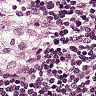
Metastatic tissue present: no